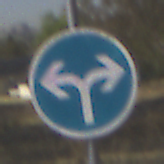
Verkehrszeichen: VorgeschriebeneFahrtrichtungRechtsOderLinks
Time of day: Midday
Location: Outdoor (Nature)
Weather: Clear
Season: NotSpecified
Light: Natural